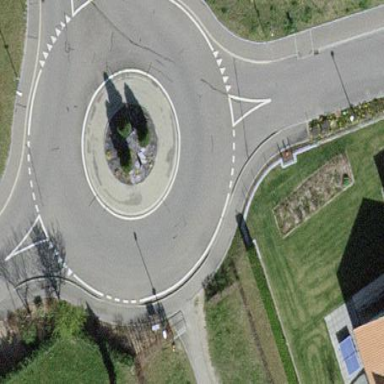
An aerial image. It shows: Roundabout on residential road.